Question: I have a Haier phone model W716 and I'm using ubuntu to develop my android applications. The issue I have is that I Google USD Driver is not compatible with linux and thus eclipse doesn't detect my device.

How do I proceed to make my device appear?
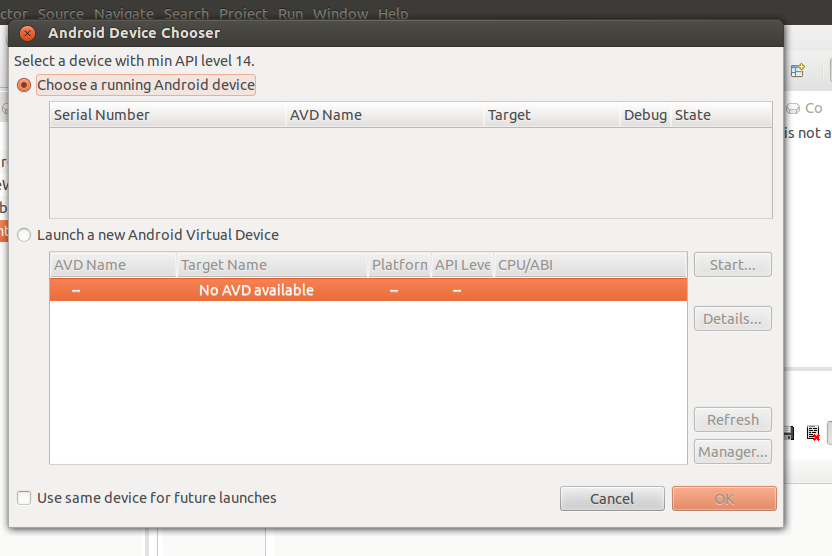
Answer: 1. Enable USB debugging on your device.
2. Since development is on Ubuntu Linux, you need to add a udev rules file that contains a USB configuration for each type of device you want to use for development. In the rules file, each device manufacturer is identified by a unique vendor ID, as specified by the ATTR{idVendor} property. For a list of vendor IDs, see USB Vendor IDs, http://developer.android.com/tools/device.html#VendorIds
3. Now if you really ain't on the VIP list you'll have to write the udev rules yourself in order to access devices connected to USB via adb or fastboot on linux. Verify your username is included in the plugdev group. Type groups
From a terminal and look for plugdev in the listed groups. If you do not see plugdev listed, you can add your username to the group with: sudo gpasswd -a username plugdev
where username should be replaced with your linux username. After setting the device in USB Debug mode and connecting it to a USB port, throw the command : lsusb
You should get an output similar to this ...Bus 002 Device 034: ID 0bb4:0c03 High Tech Computer Corp.
The number after ID and preceding the colon is the ATTR{idVendor} Copy the set of rules listed here, https://gist.github.com/theeyl/a353632e7fdb41ea9e26, to a text file and save it as /etc/udev/rules.d/51-android.rules.You will need sudo/su to write to that directory. So, for instance: sudo nano /etc/udev/rules.d/51-android.rules
Use this format to add new vendor to the file: SUBSYSTEM=="usb", ATTR{idVendor}=="0bb4", MODE="0666", GROUP="plugdev"
If you cannot access your device via adb, even after adding your linux user to the plugdev group and restarting the computer, you can try starting the adb service as root. This is dangerous and not recommended but it worked for me: adb kill-server
sudo $(which adb) start-server
adb devices